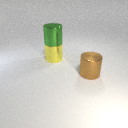
large yellow metal cylinder behind large brown metal cylinder